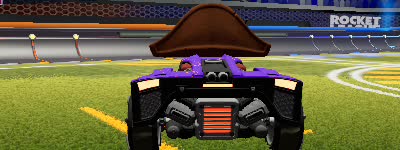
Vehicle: breakout